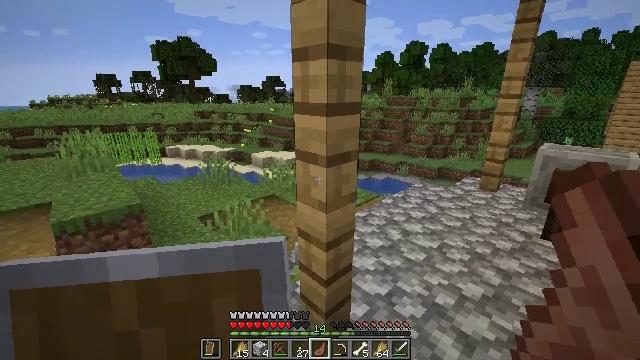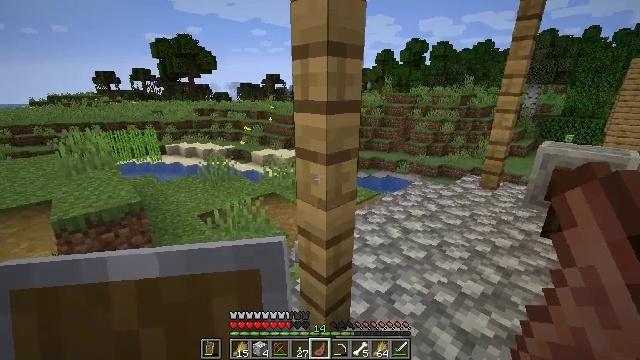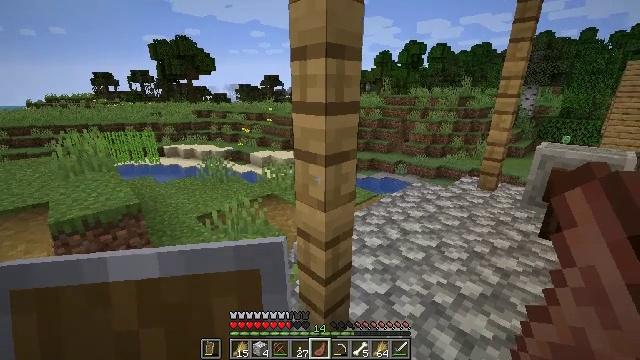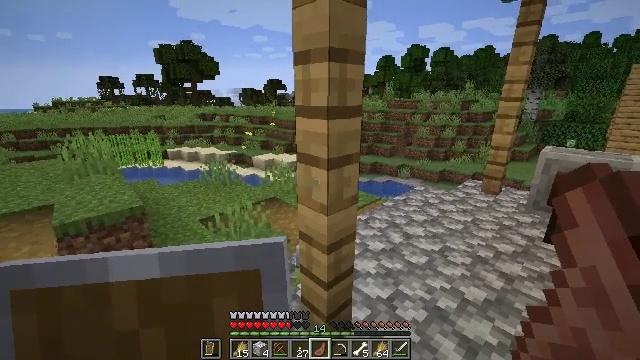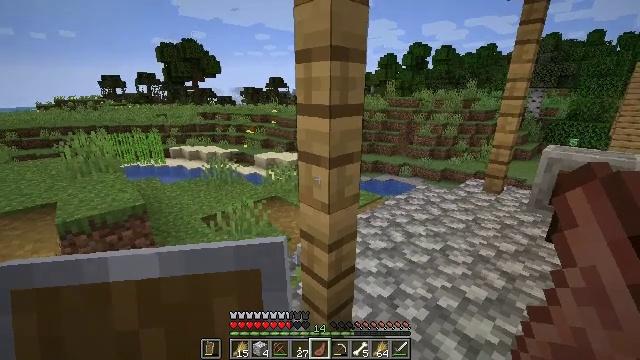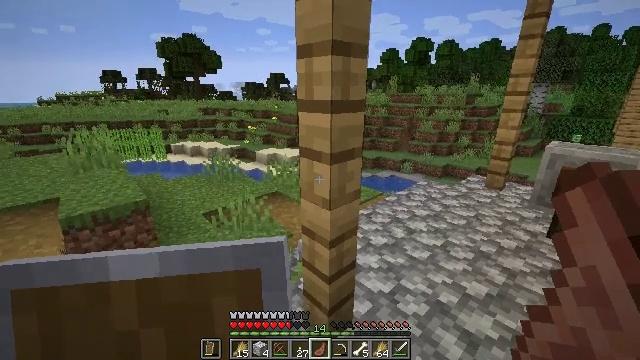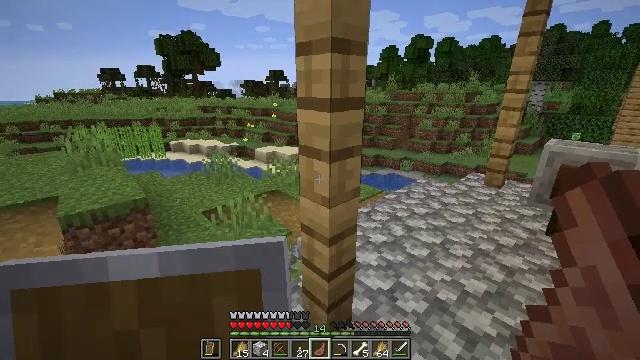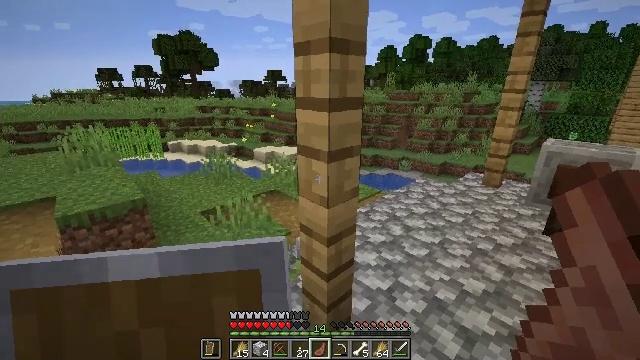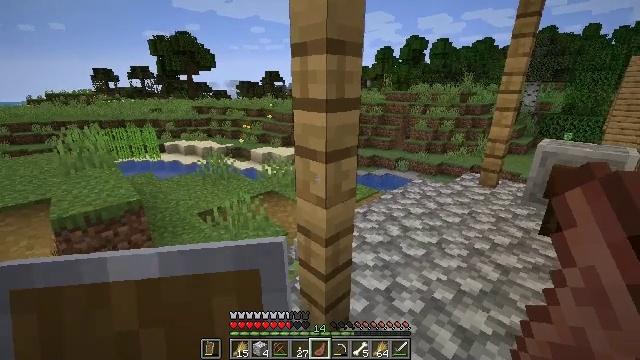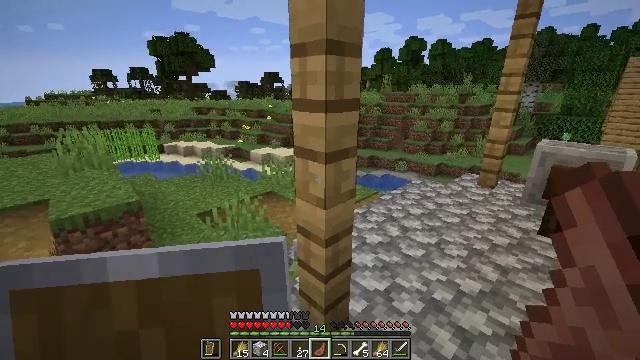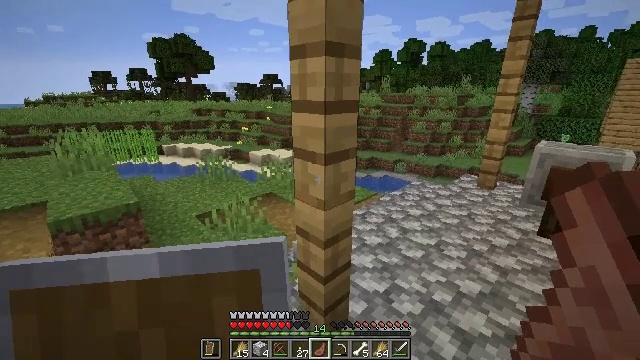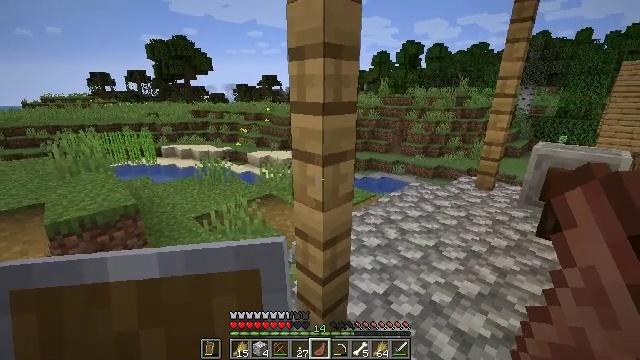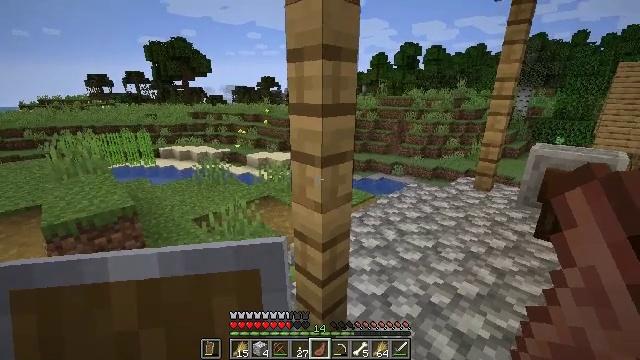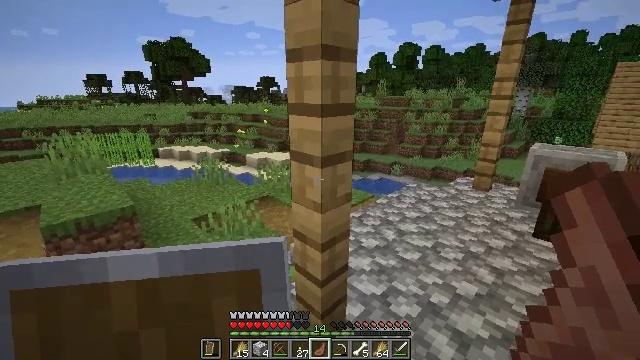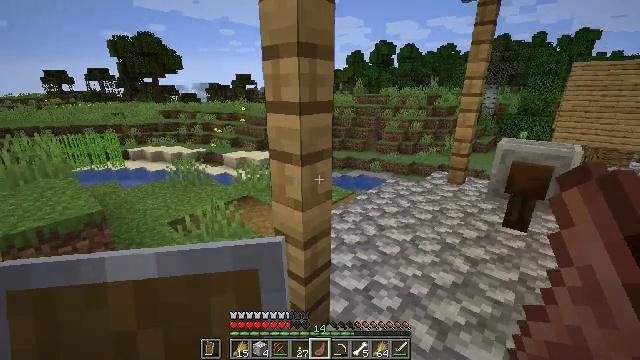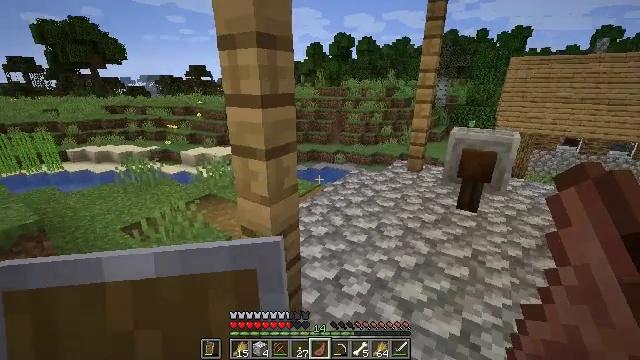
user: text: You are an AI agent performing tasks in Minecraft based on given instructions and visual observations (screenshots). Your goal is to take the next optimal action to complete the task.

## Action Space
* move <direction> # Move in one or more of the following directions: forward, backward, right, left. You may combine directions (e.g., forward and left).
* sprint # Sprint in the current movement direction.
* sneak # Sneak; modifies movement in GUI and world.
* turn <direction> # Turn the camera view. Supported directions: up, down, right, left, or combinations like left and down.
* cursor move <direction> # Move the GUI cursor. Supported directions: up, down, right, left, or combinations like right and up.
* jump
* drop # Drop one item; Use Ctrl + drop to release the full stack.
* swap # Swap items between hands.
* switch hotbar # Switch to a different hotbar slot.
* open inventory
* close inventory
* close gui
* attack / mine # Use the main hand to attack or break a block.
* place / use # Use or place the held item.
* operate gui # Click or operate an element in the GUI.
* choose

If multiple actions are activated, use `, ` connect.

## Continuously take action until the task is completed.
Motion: motion action
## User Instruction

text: Create a gold ingot in the furnace.
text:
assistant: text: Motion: no_op
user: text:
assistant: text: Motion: no_op
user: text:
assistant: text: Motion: no_op
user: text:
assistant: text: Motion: no_op
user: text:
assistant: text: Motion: no_op
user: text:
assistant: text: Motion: no_op
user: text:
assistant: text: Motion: no_op
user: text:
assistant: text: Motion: no_op
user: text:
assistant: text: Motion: no_op
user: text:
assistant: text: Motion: no_op
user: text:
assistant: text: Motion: no_op
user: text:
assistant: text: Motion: no_op
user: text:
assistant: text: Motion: no_op
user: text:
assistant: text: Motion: turn right
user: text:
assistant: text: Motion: turn right and down
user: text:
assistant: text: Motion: turn right
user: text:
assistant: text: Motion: turn right
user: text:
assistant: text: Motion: turn right and up
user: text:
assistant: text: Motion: turn left and up
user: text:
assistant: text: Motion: no_op
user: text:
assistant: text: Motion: no_op
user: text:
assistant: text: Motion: no_op
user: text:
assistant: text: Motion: turn right
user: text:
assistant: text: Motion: turn right and down
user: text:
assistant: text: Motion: turn right and down
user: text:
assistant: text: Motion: turn right and down
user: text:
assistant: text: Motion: turn right
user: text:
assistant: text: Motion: turn right and up
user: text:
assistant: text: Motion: turn right and up
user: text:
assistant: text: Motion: turn right and up